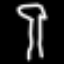
Label: palm tree